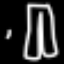
Label: pants